Aerial crown-view tile of a tropical tree (Barro Colorado Island, Panama), acquired 20250124:
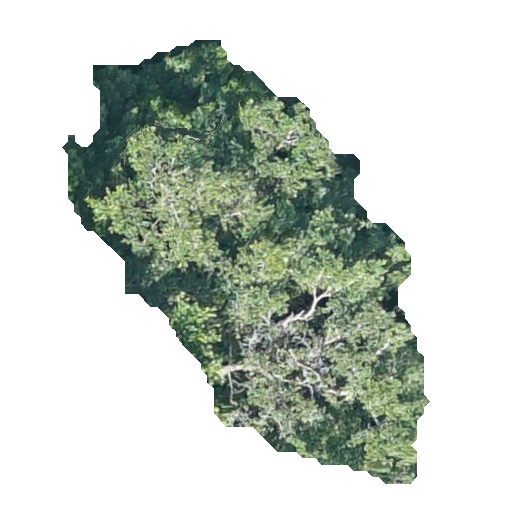
Species: Guatteria lucens
GBIF accepted scientific name: Guatteria lucens
Crown area: 140.765 m²